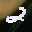
Label: 2